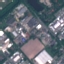
Land use / land cover class: Industrial